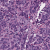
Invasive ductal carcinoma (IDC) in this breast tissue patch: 1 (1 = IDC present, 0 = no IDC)